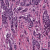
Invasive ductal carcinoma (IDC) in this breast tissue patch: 1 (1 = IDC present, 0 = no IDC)